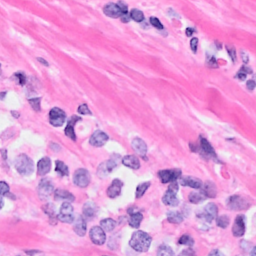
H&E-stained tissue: Breast